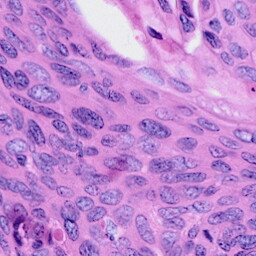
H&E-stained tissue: Cervix